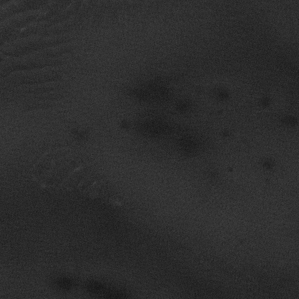
Label: frost